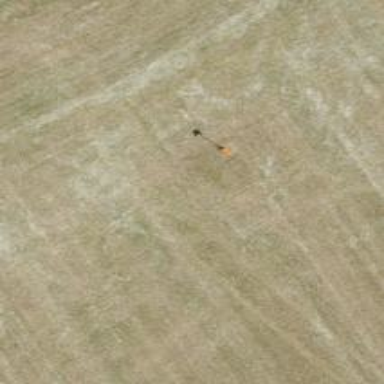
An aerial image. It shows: Pipeline marker.